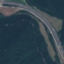
Land use / land cover class: Highway